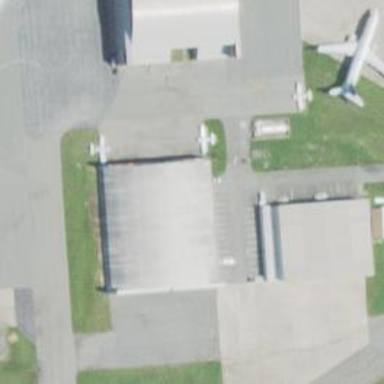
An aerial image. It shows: Hangar.